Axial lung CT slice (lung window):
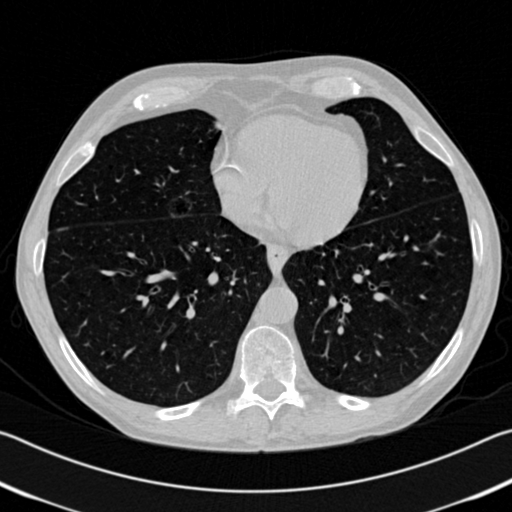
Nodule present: yes
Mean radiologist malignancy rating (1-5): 2